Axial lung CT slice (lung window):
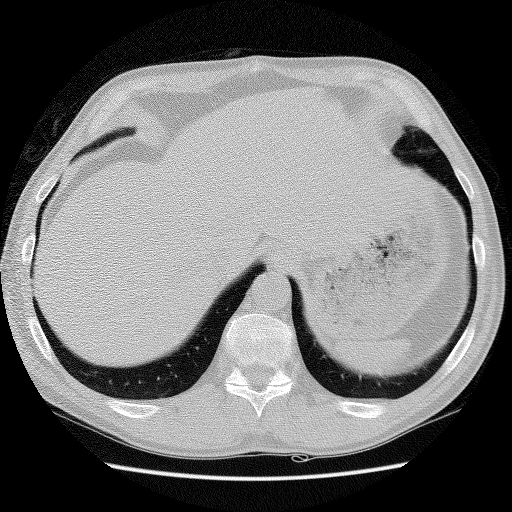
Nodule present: no